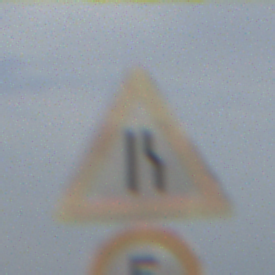
Verkehrszeichen: EinseitigVerengteFahrbahnRechts
Zusatzzeichen unten: Geschwindigkeit5
Umgebung: Outdoor, Suburban
Tageszeit: MorningAfternoon
Wetter: PartlyCloudy
Licht: Natural
Jahreszeit: NotSpecified
Kontrast: HighContrast